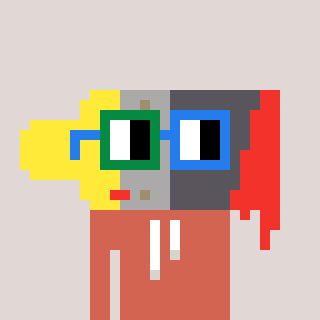
a pixel art character with square green and blue glasses, a paintbrush-shaped head and a peachy-colored body on a warm background